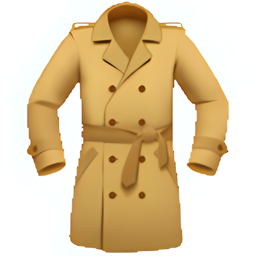
Name: coat
Emoji: 🧥
Group: Objects
Sub-group: clothing